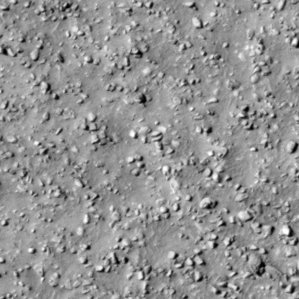
Label: non_frost